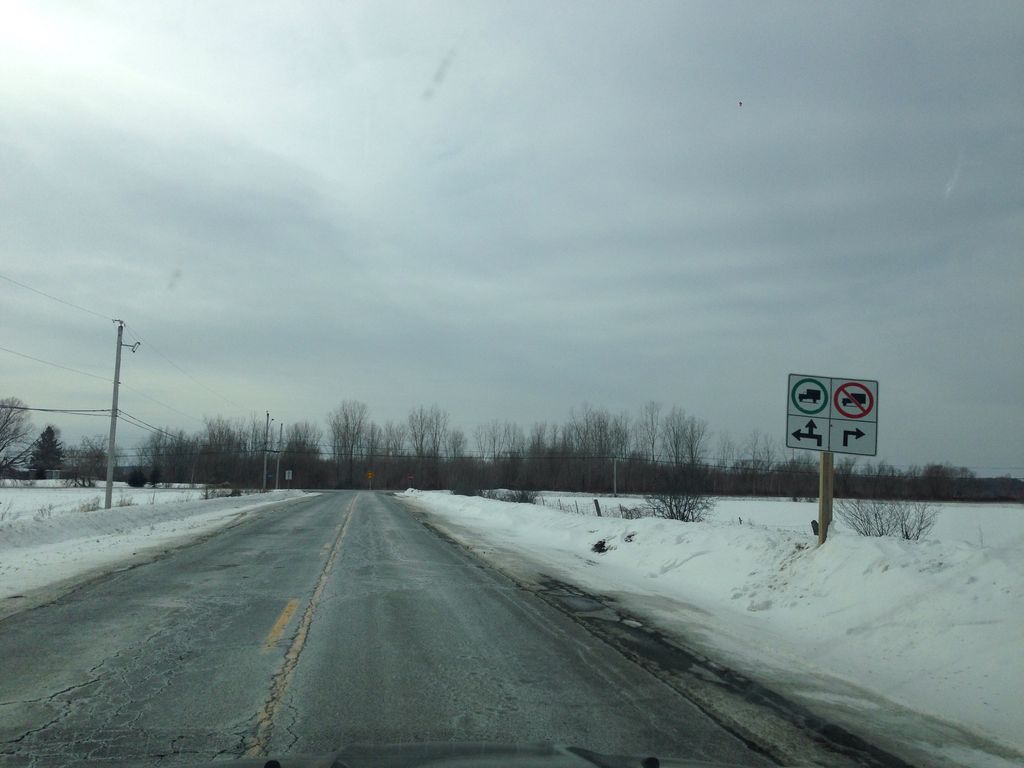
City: ottawa-gatineau